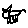
Label: cat